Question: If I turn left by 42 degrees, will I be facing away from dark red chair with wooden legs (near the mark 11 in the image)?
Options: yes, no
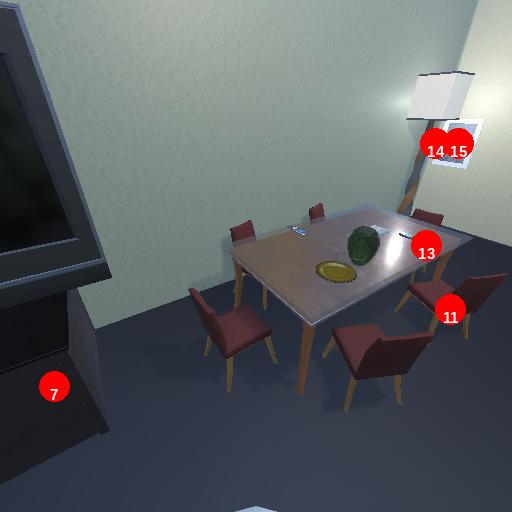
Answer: yes